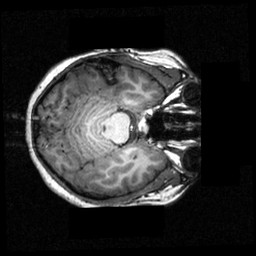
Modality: T1w
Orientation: axial
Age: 20
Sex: female
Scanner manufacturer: siemens
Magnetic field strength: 3.951 T
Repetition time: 1.5 s
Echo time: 0.00335 s